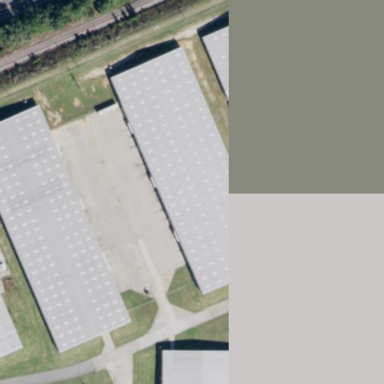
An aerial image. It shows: Warehouse.